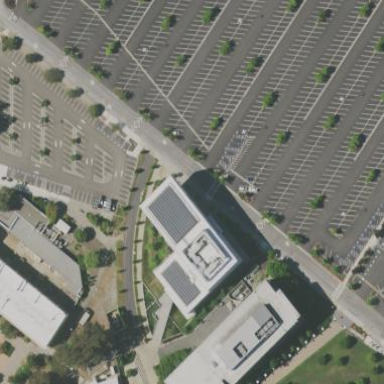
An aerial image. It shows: University building.